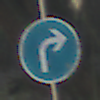
Verkehrszeichen: VorgeschriebeneFahrtrichtungRechts
Umgebung: Outdoor, Nature
Tageszeit: SunriseSunset
Wetter: Clear
Licht: Natural
Jahreszeit: Winter
Kontrast: LowContrast